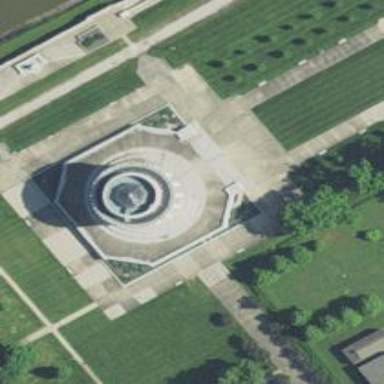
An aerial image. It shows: Historic monument.